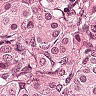
Metastatic tissue present: yes